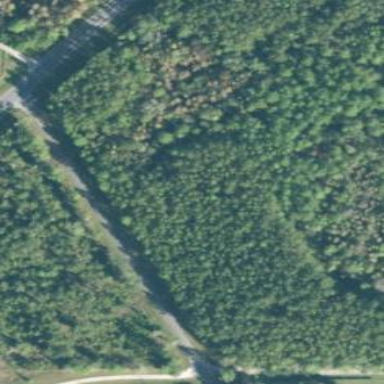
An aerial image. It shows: Forest area predominantly covered with needle-leaved trees.